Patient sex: M
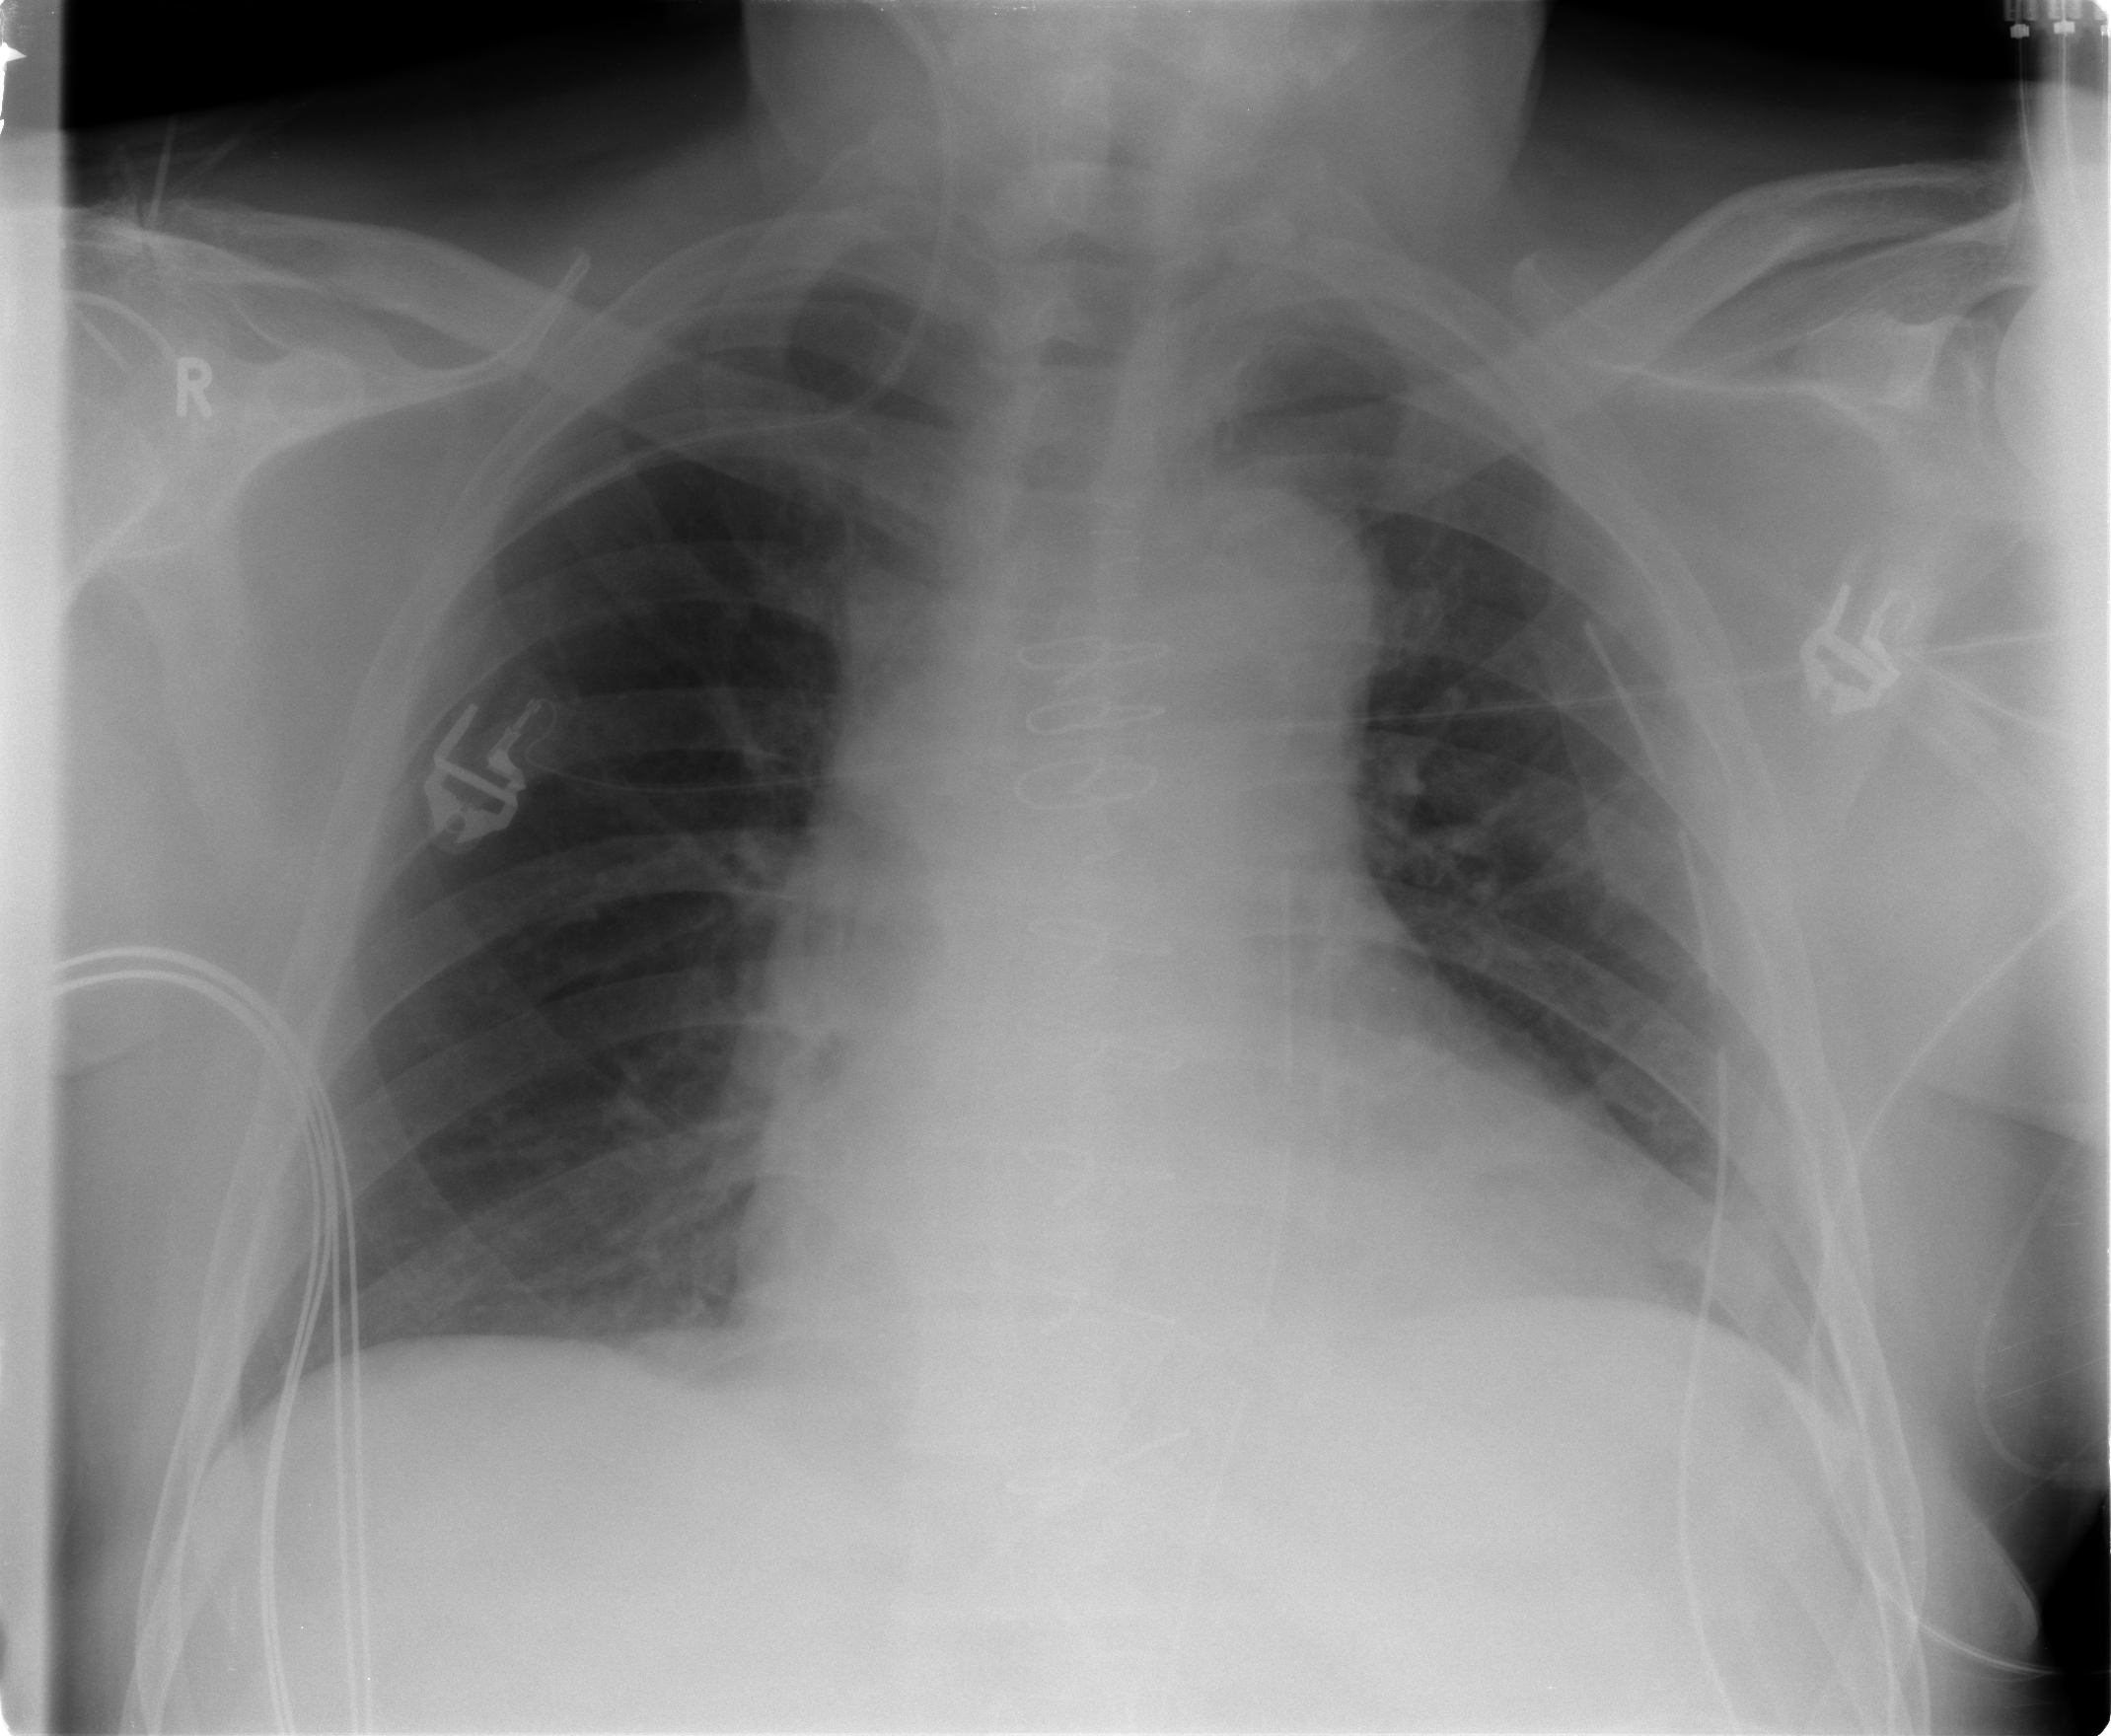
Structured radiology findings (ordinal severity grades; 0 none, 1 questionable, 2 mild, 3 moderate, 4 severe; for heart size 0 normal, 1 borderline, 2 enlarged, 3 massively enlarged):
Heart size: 0
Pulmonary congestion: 0
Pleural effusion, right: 0
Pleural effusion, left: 2
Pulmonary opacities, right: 0
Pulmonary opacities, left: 0
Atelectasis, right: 0
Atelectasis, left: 2